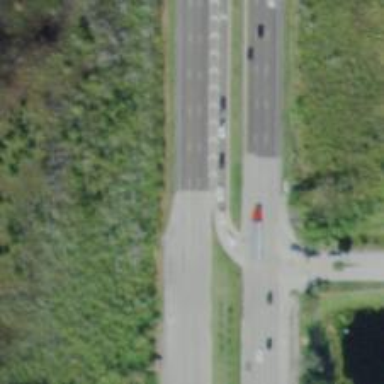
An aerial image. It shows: Asphalt road classified as trunk highway.